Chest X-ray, AP view. Patient: 65 years old, sex F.
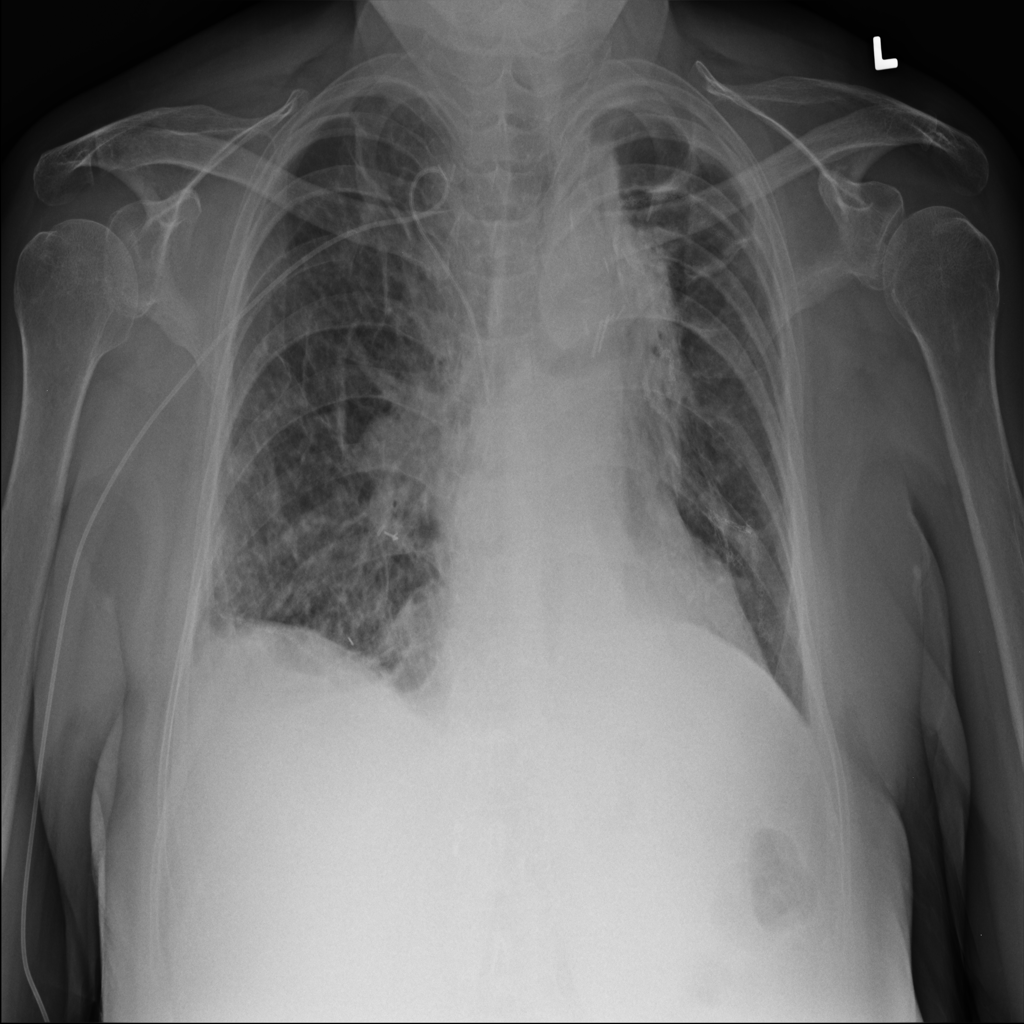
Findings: Atelectasis, Infiltration, Nodule, Pleural_Thickening